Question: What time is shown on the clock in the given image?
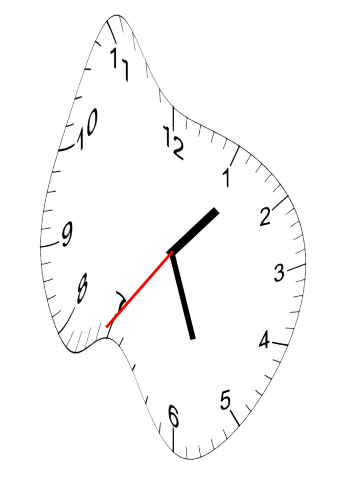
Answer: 01:26:36